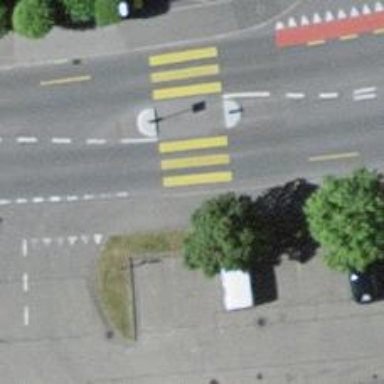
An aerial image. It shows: Kerb barrier.